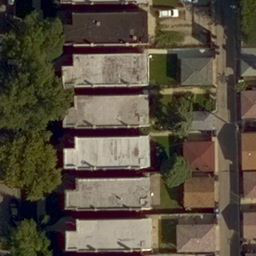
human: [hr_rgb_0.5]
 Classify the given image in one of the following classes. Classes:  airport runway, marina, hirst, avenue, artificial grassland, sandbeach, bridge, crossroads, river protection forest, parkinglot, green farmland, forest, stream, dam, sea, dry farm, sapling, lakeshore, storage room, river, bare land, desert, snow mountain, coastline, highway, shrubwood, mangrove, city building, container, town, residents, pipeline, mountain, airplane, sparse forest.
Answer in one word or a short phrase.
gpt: residents